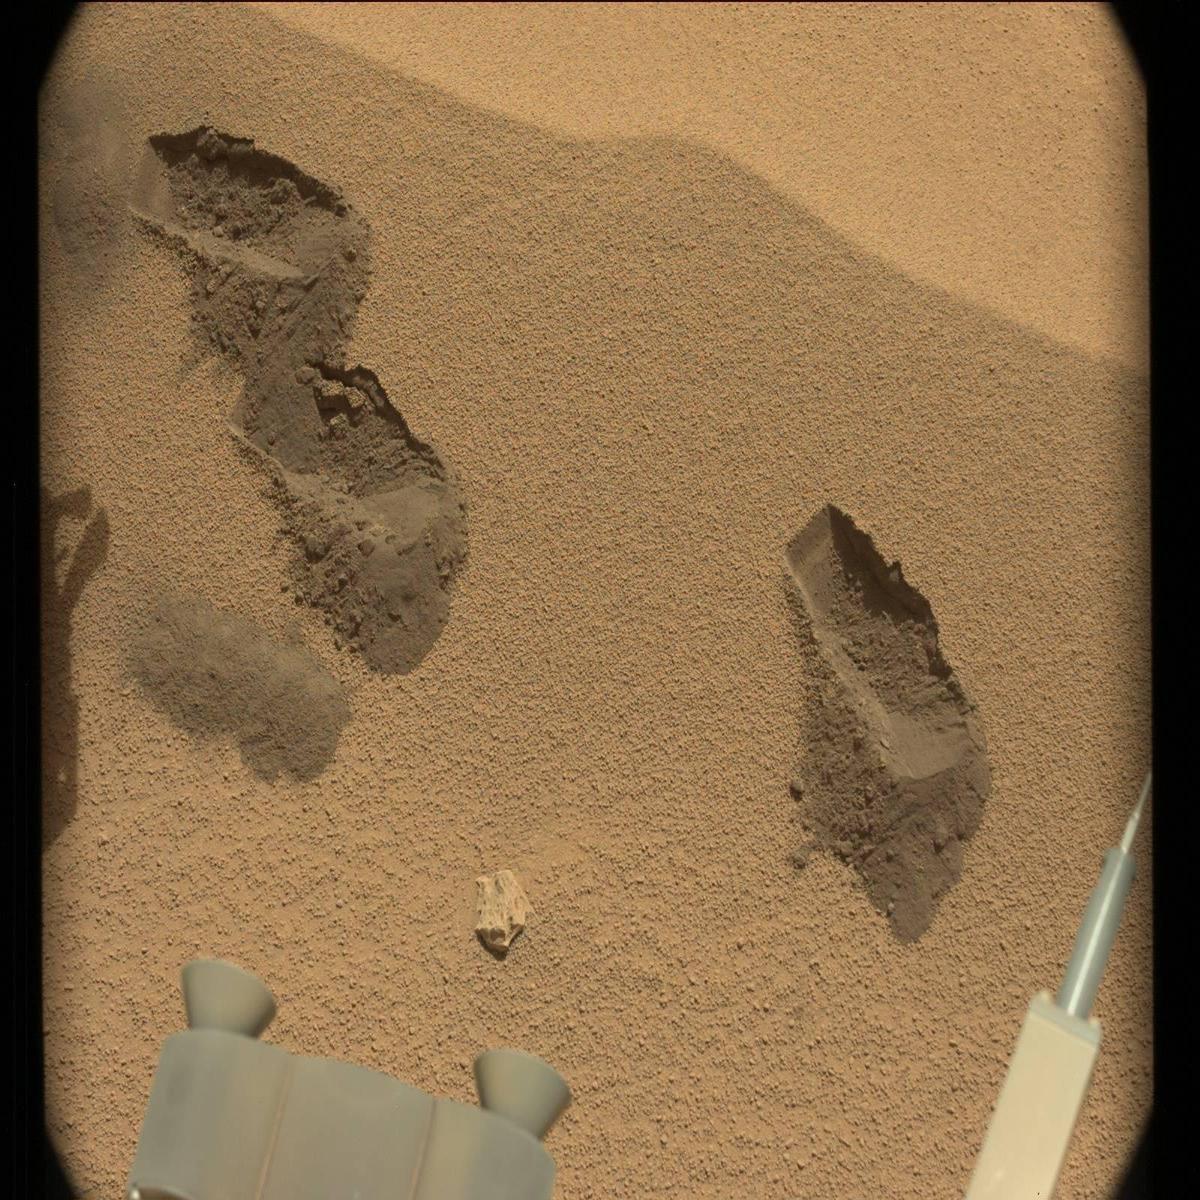
Terrain classes present: Bedrock, Rover, Sand / Soil